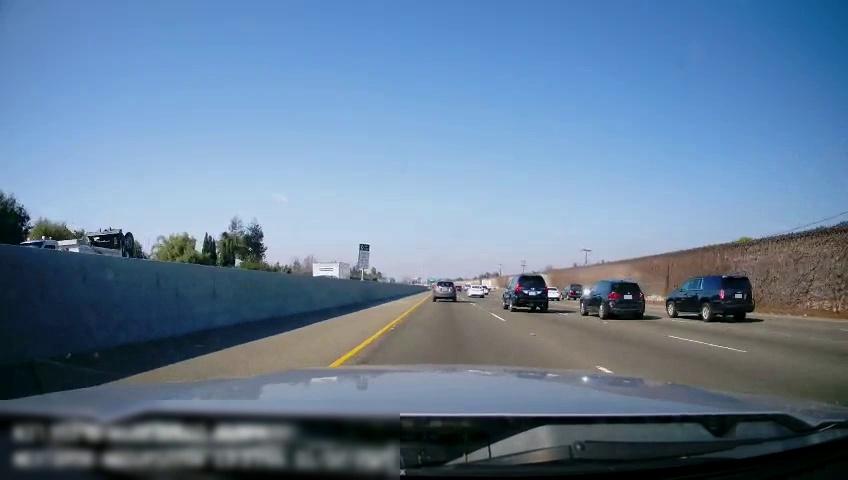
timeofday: Day
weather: Sunny
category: Drivable Space
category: Vehicles | Truck
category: Vehicles | Truck
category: Vehicles | Car
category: Vehicles | SUV
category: Vehicles | SUV
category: Vehicles | SUV
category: Vehicles | SUV
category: Vehicles | Truck
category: Vehicles | Car
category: Vehicles | Car
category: Vehicles | SUV
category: Lanes | Current Lane
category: Lanes | Alternate Lane
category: Lanes | Alternate Lane
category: Lanes | Alternate Lane
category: Lanes | Alternate Lane
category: Lanes | Current Lane
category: Traffic | Signs